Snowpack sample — Buffalo Mountain, Silverthorne, Colorado, USA (1/25/25, 10:11 AM MST)
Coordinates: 39.6222, -106.1139
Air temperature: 22 °F
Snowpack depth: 110 cm
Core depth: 40 cm
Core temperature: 46.4 °F
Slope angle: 12°, slope face: 102°
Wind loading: high
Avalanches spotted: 0
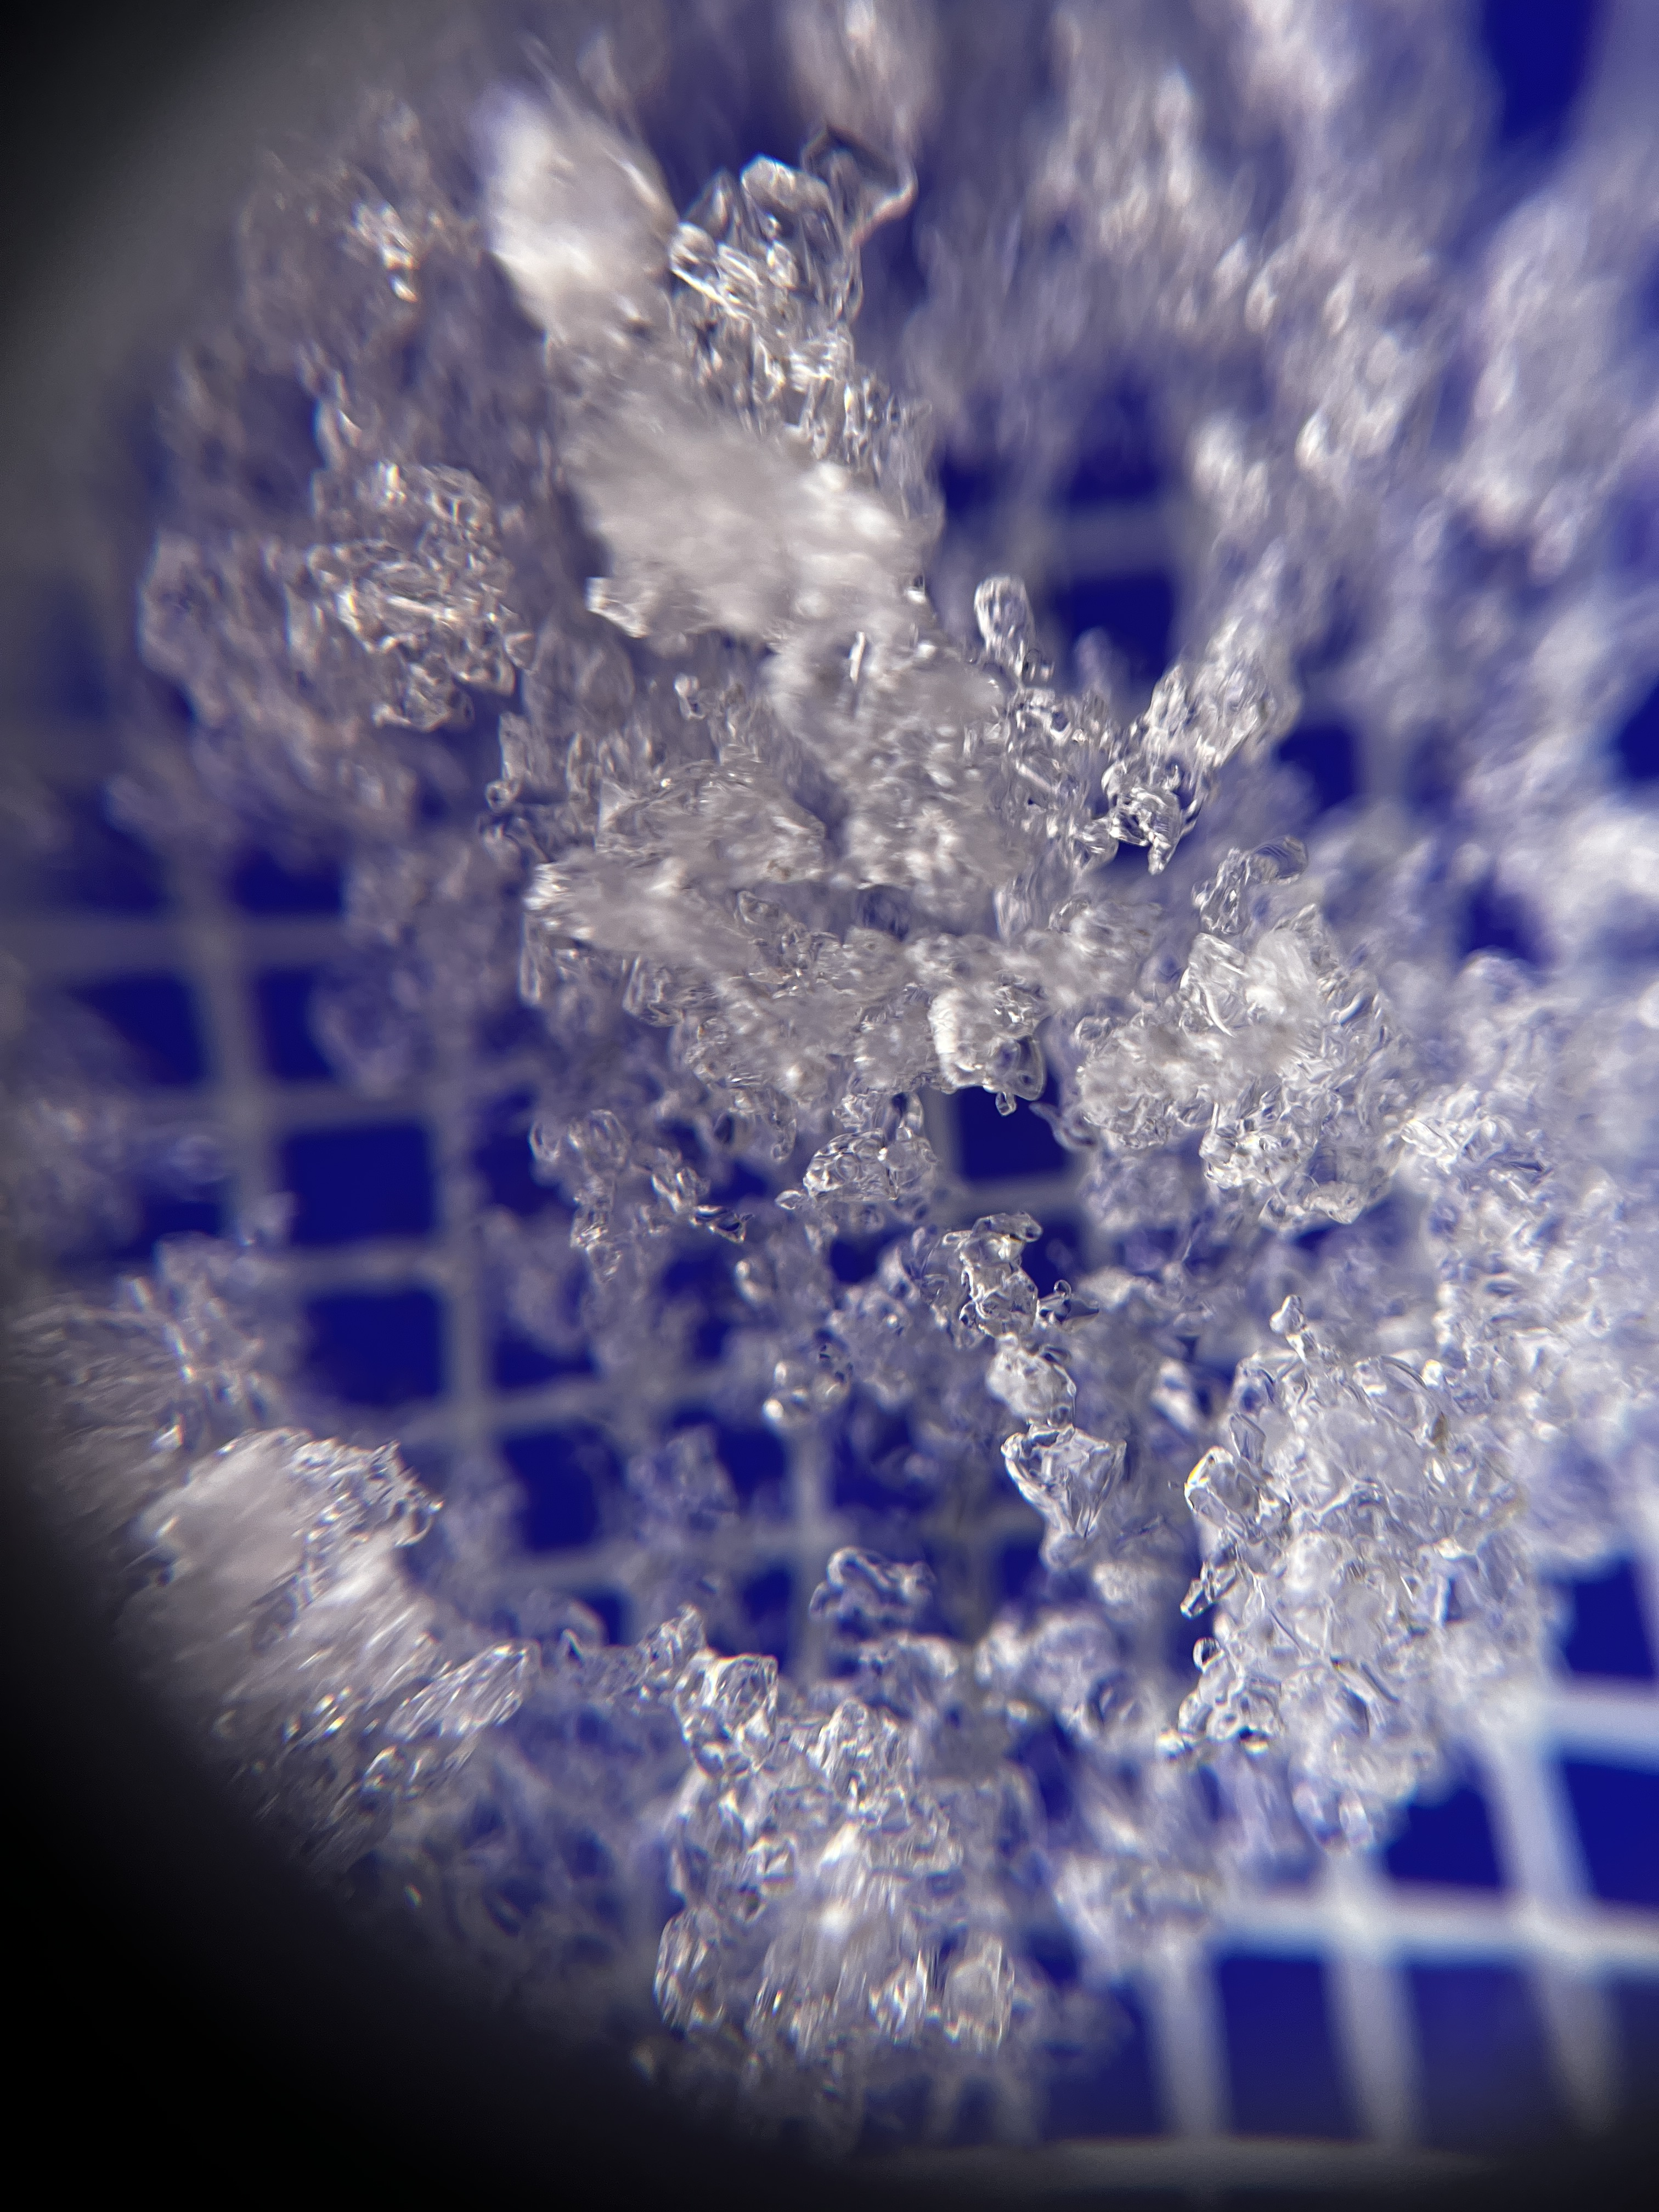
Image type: magnified_profile
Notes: No avalanches nearby, collected on the outskirts of a fire break 15 meters from the treeline, on way to Buffalo and Red Mountain